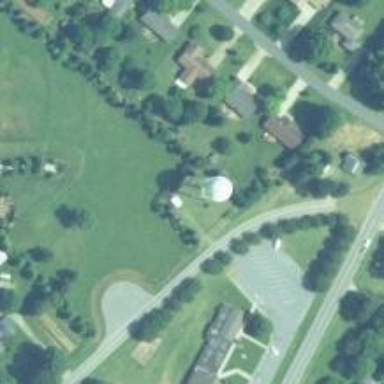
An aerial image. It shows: Water tower that is man-made.